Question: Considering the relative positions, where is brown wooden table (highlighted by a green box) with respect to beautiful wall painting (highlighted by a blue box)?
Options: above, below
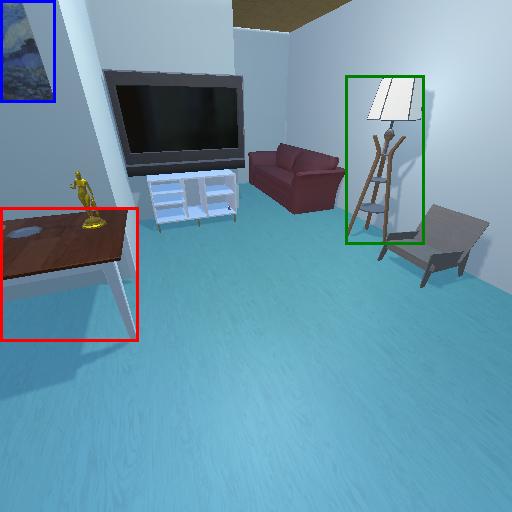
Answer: above